Brain MRI, t1w sequence, axial 2D slice.
Patient: age 28, sex M, weight 78 kg, height 1.78 m
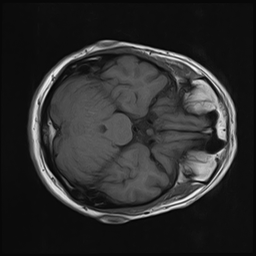